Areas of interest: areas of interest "Shenyang Radio and Television Station (Culture and Sports Road)"
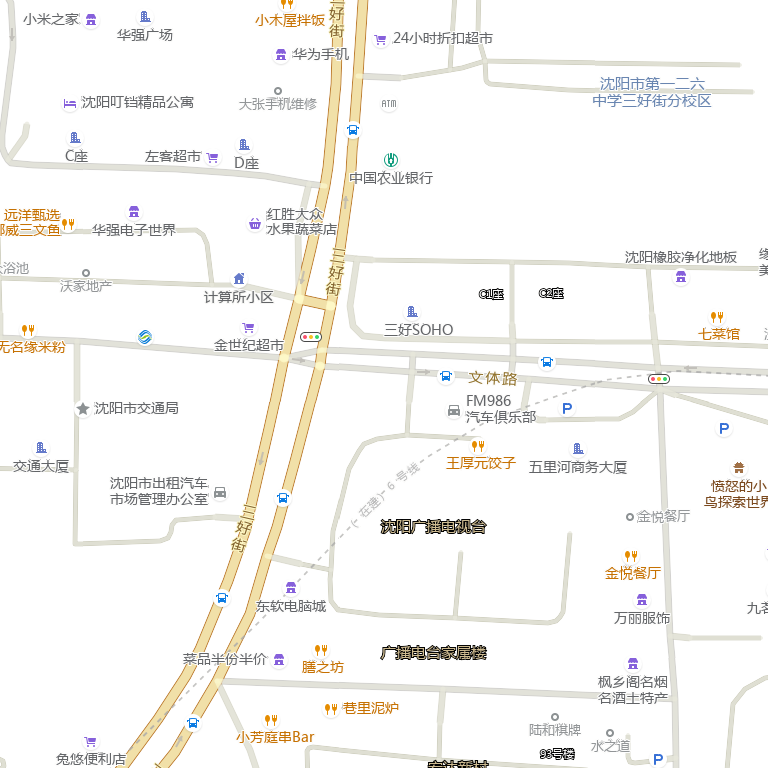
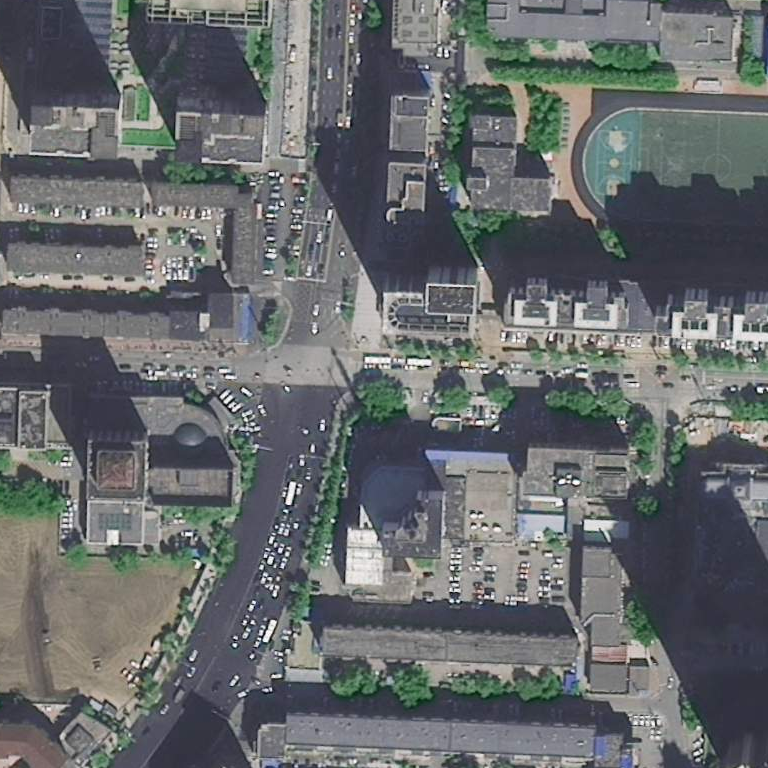